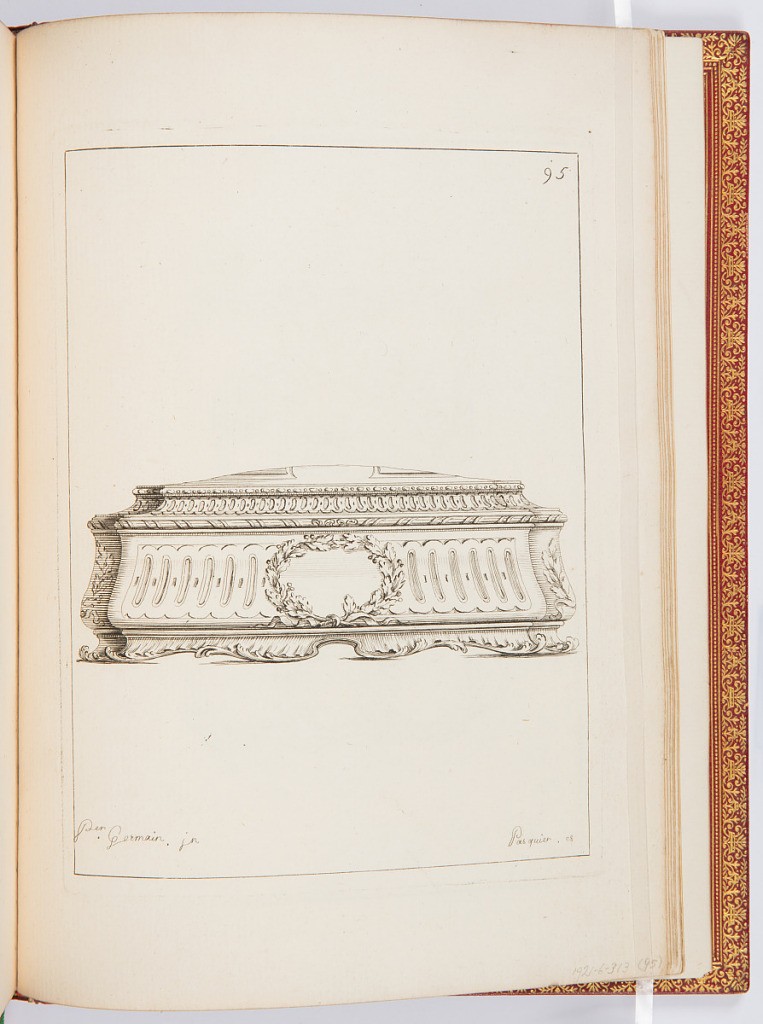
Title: Quarré
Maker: Pierre Germain, French, 1703 - 1783
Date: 1748
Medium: Etching on laid paper
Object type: Print
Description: Design for a lidded box decorated with ornament motifs including bead and bar course, ribbon twist, laurel wreath, scalloping, and rinceaux. The plate is signed and numbered.